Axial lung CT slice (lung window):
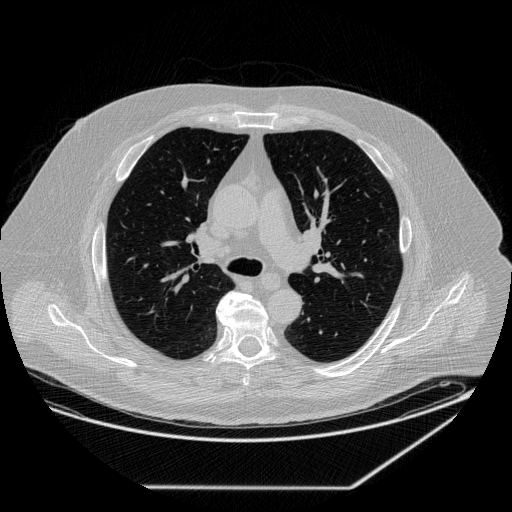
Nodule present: no